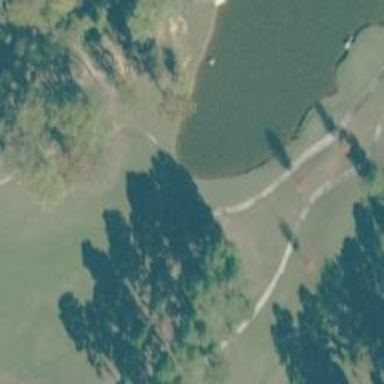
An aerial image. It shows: Path for both roads and golfers.